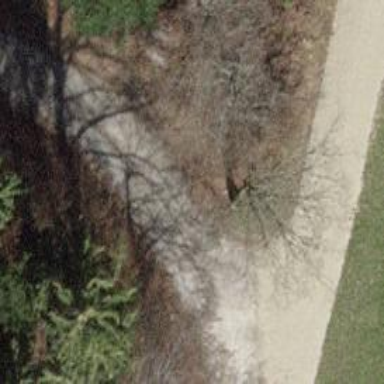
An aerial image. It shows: Brown bench.